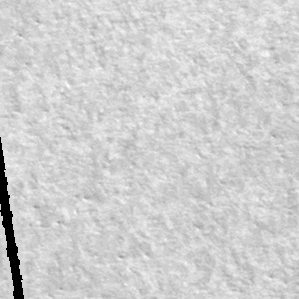
Label: frost